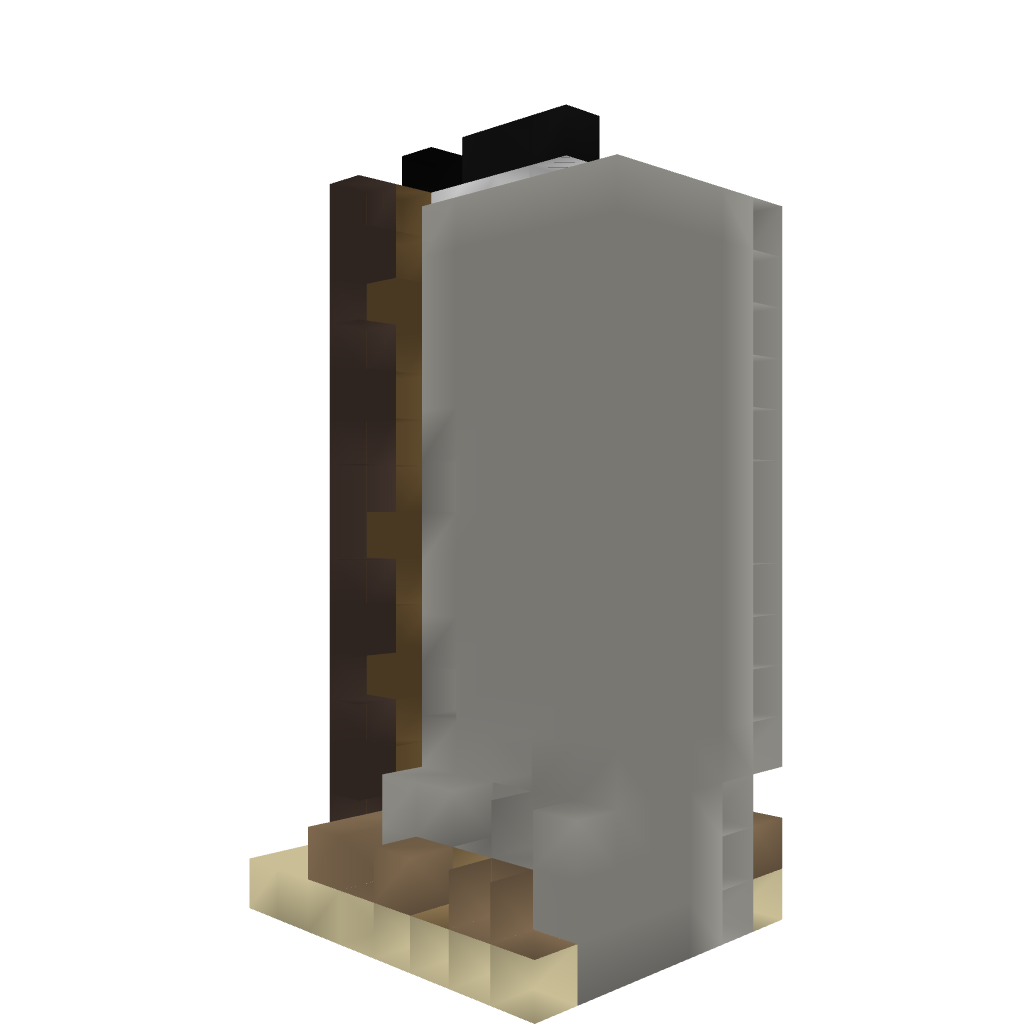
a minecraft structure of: Zombie Sorter